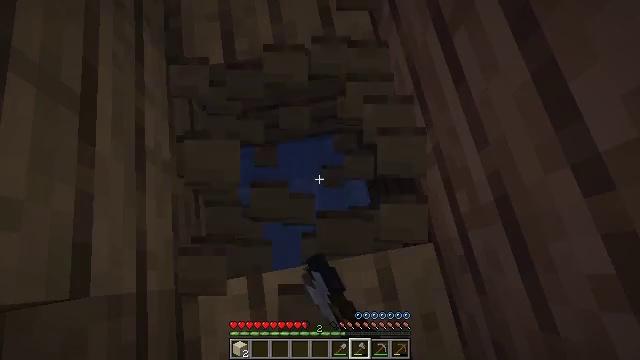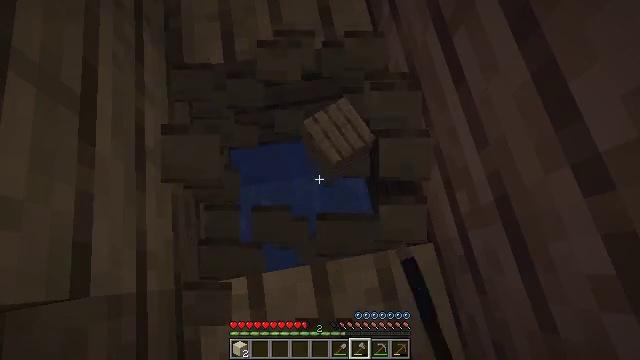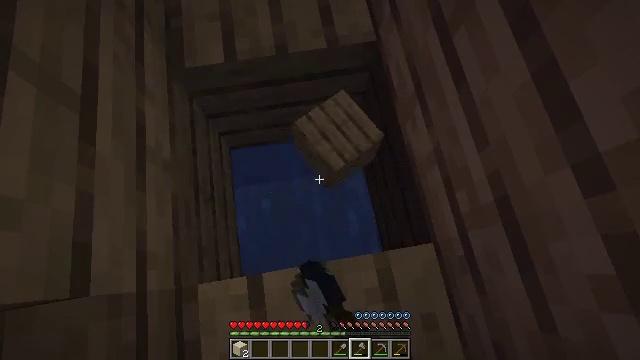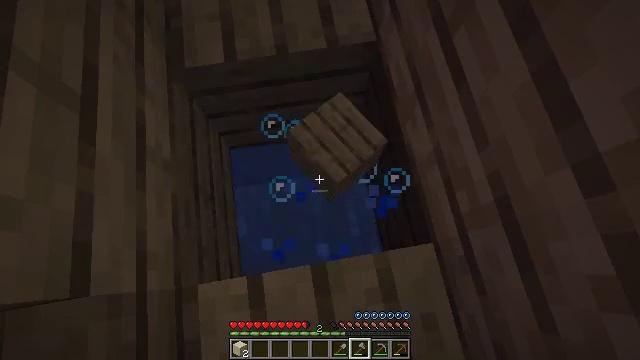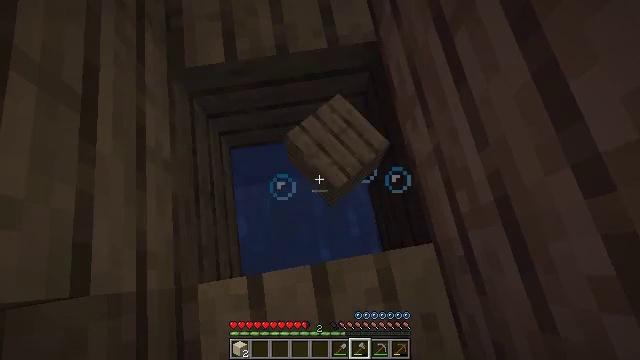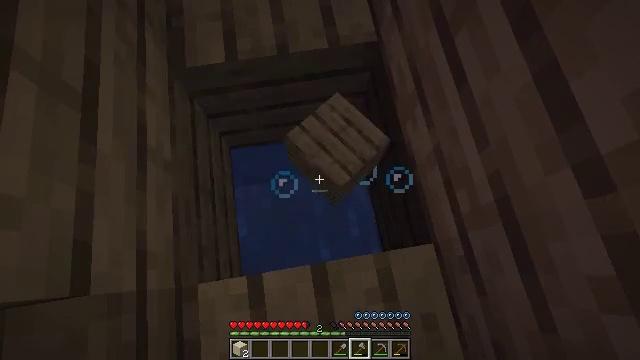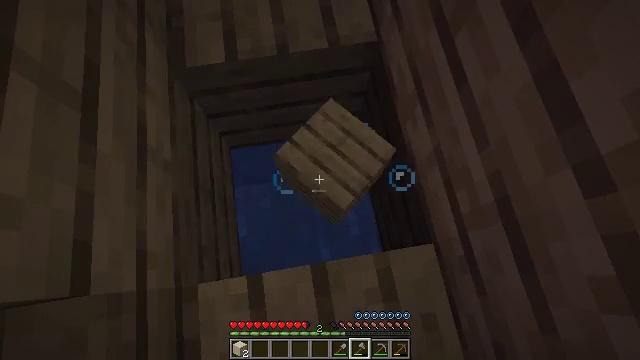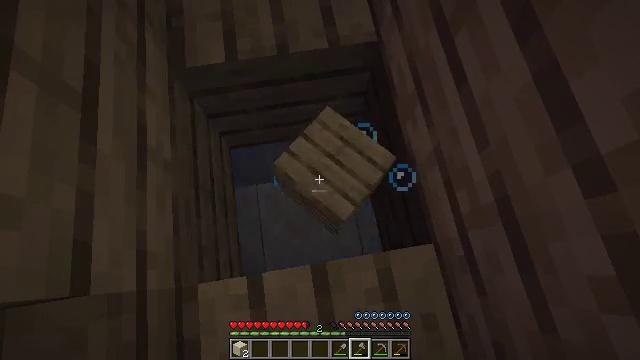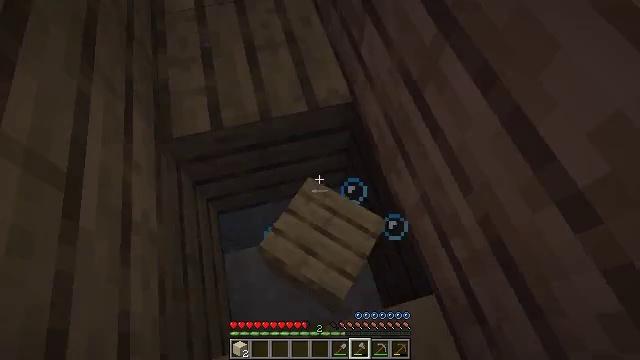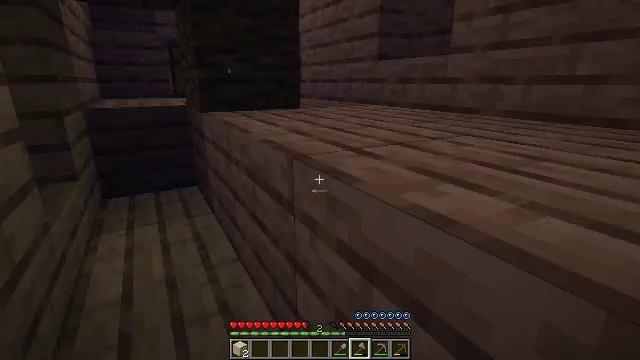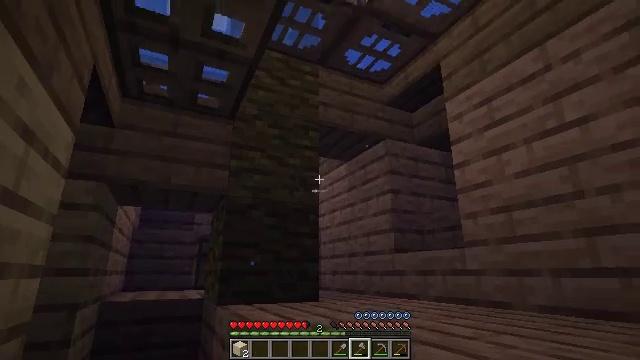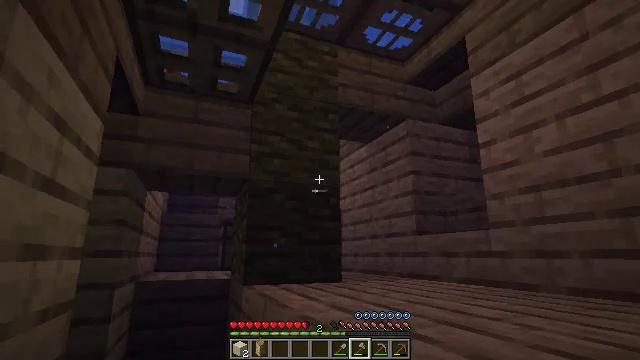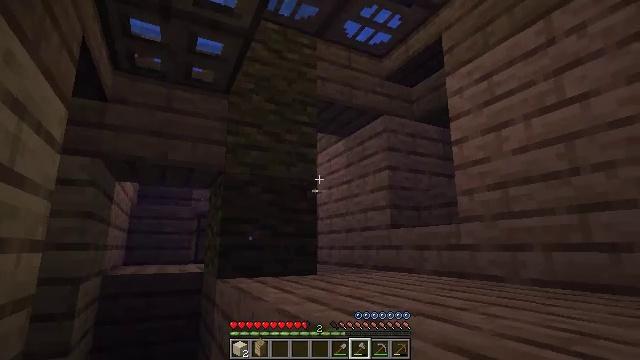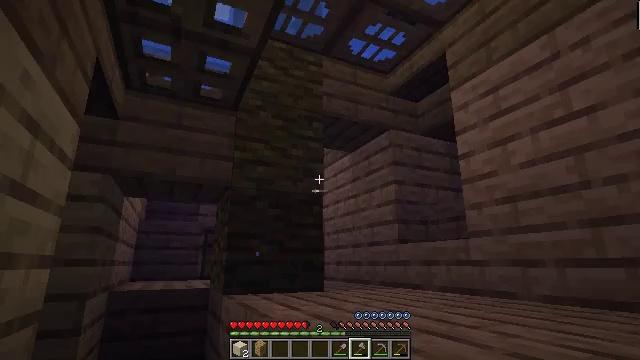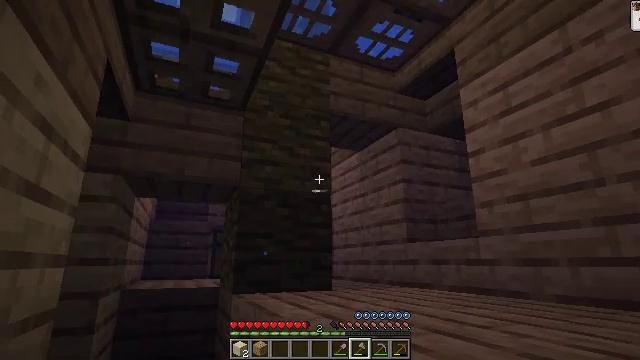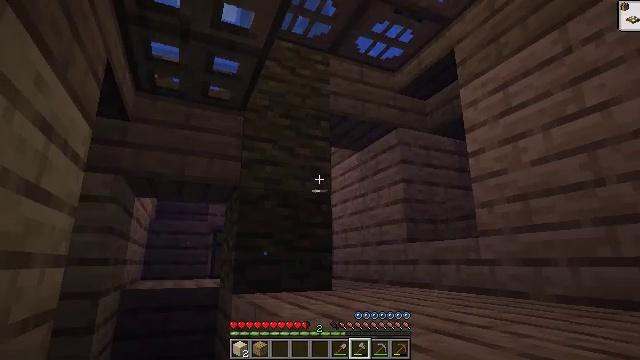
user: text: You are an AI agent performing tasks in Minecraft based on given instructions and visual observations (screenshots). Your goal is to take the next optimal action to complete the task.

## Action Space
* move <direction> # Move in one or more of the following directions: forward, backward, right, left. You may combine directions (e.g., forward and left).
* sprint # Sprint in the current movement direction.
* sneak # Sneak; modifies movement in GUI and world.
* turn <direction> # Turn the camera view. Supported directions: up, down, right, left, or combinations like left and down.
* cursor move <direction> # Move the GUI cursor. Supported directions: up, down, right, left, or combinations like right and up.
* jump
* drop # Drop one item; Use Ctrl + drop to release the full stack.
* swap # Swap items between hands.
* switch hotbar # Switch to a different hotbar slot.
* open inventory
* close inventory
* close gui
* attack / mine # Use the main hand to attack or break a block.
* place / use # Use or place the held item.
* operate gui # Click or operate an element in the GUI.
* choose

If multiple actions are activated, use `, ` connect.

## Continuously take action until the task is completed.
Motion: motion action
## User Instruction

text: Gather sand from the desert.
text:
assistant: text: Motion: sneak, attack / mine
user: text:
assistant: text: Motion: sneak, attack / mine
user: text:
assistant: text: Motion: sneak
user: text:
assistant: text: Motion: sneak
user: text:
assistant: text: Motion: sneak
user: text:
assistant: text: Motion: sneak
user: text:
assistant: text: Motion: sneak
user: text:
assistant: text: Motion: sneak, turn right and up
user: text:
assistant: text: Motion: sneak, turn right and up
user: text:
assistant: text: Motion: sneak, turn left and up
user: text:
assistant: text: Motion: sneak, turn left and down, jump
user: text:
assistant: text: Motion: sneak, turn right and down, jump
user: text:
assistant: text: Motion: sneak, turn left and up, jump
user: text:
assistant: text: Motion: sneak, turn left, jump
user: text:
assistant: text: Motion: sneak, jump
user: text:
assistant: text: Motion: sneak, jump
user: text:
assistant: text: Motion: sneak, jump
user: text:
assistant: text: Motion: sneak, jump
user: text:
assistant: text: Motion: move right, sneak, turn right and up, jump
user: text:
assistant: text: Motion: move right, sneak, turn left and up, jump
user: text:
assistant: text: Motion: move right, sneak, turn up, jump
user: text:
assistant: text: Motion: move right, sneak, turn up, jump
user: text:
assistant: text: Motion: move right, sneak, jump
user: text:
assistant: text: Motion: sneak, turn left and up, jump
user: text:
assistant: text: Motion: sneak, turn left, jump
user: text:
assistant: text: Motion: sneak, turn left, jump
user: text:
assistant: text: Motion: sneak, turn left and up, jump
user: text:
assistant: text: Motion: turn left, jump
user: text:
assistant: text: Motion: jump
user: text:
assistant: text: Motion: jump